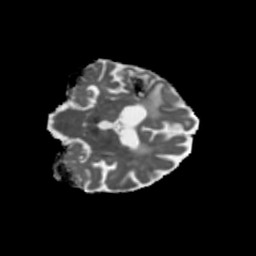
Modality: MD
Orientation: coronal
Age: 79
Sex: female
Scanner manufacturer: siemens
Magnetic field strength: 3 T
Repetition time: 5.47 s
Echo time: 0.0854 s